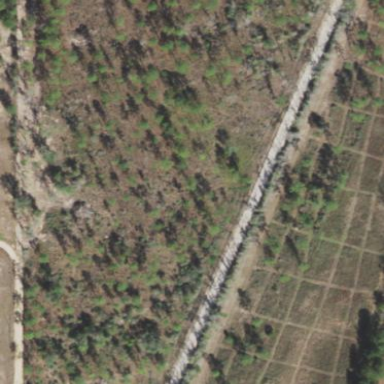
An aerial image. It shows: Forest dominated by needle-leaved trees.